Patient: sex M, age 65
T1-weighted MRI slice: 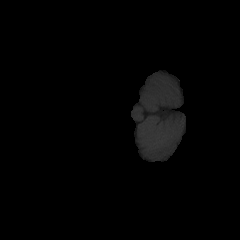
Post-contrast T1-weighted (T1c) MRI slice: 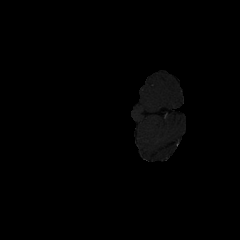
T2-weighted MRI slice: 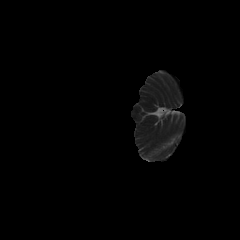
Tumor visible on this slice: no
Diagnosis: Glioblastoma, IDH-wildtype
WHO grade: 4